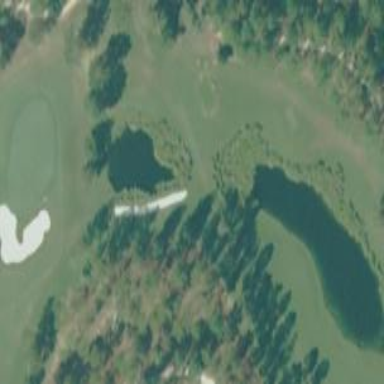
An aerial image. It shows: Pathway for golfing.